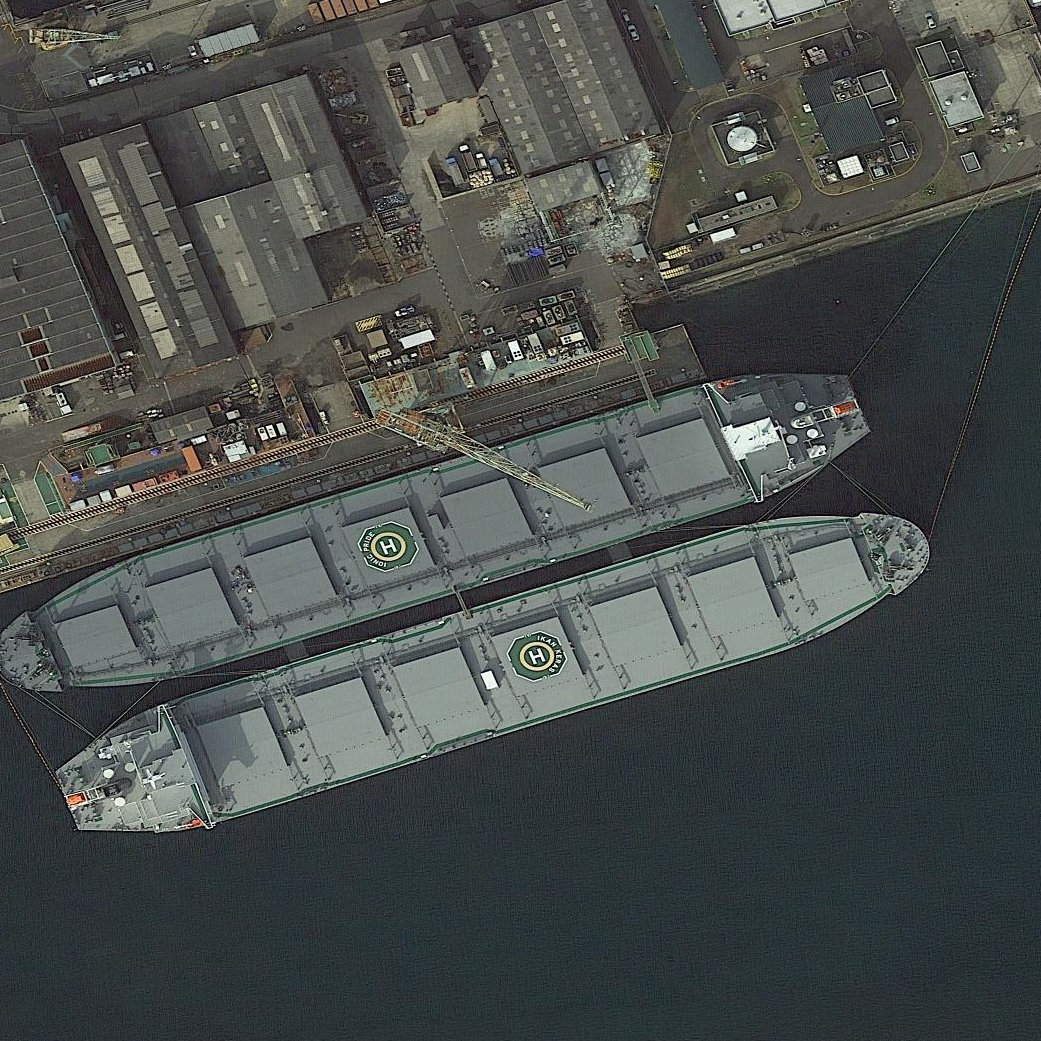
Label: Cargo_ship